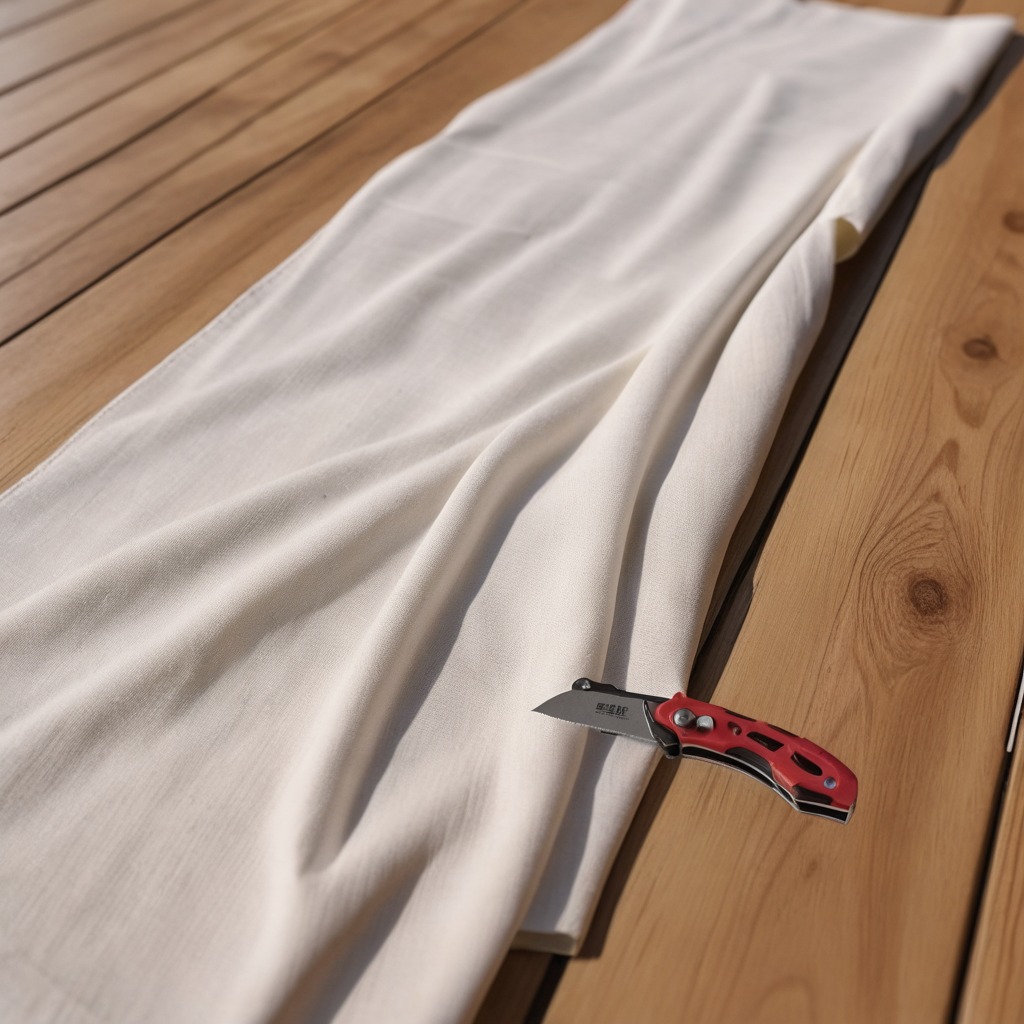
A utility knife lies on a wooden table in an outdoor workshop during daytime bright natural light soft shadows worn but beneath the cloth